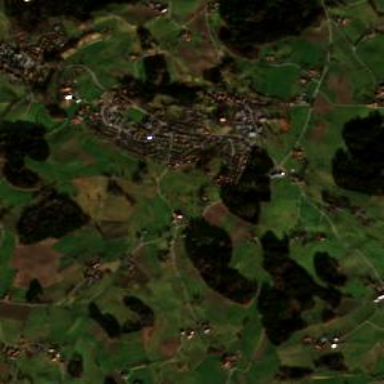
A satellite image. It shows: Village.